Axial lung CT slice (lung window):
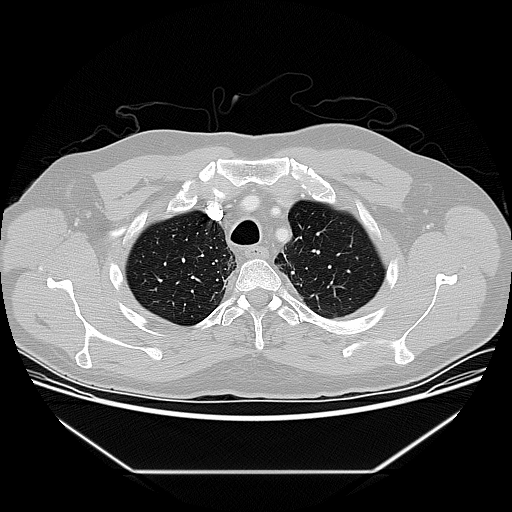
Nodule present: no